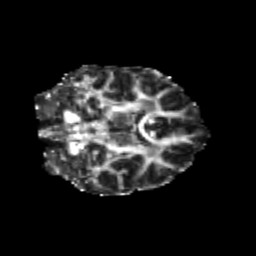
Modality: FA
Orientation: coronal
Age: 28
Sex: female
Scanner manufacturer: siemens
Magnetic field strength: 3 T
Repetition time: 3.5 s
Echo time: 0.104 s